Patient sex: M
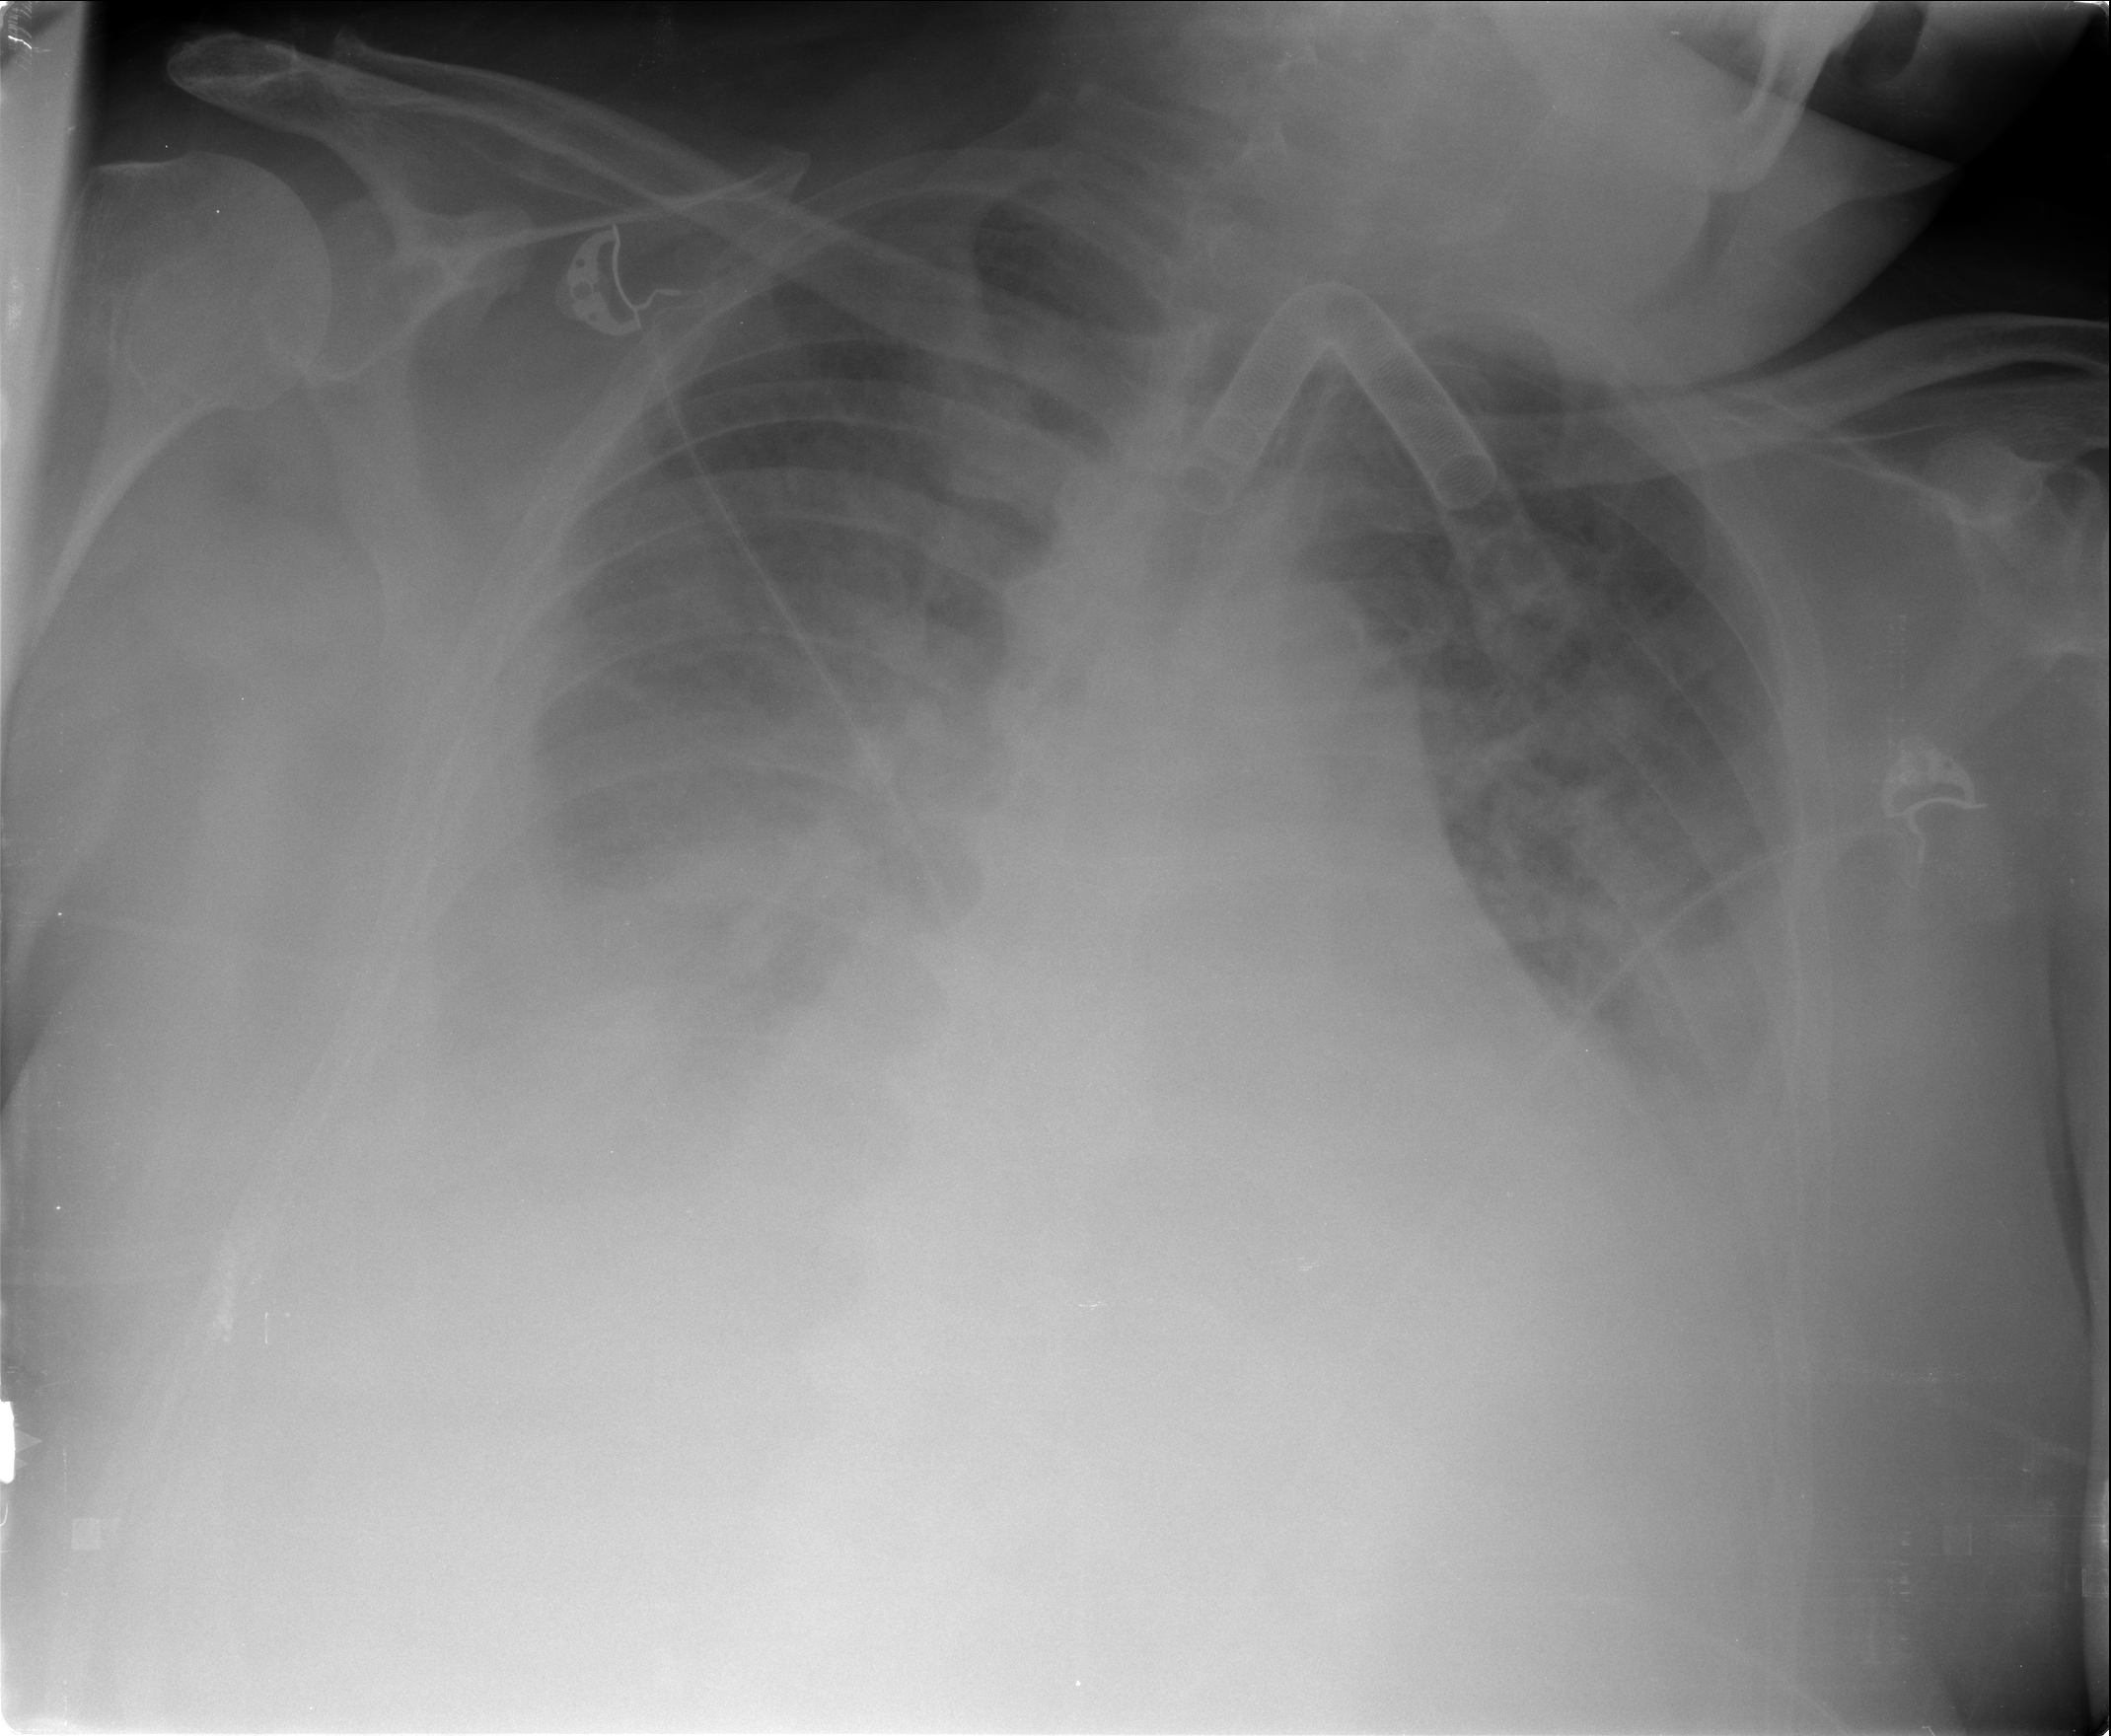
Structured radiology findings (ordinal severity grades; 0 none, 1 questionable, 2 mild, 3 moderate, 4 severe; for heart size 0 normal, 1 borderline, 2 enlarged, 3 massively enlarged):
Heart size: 2
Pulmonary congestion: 4
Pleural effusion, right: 4
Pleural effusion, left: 3
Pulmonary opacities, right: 2
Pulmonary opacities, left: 2
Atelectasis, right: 3
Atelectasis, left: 3